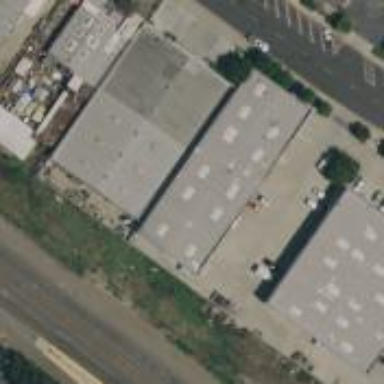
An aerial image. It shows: Warehouse building.